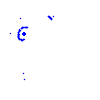
Particle: kaon